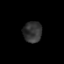
Tissue: prostate
Cell type: T cells
Senescence score: 0.2664
Nuclear area (px): 382
Mean DAPI intensity: 51.034